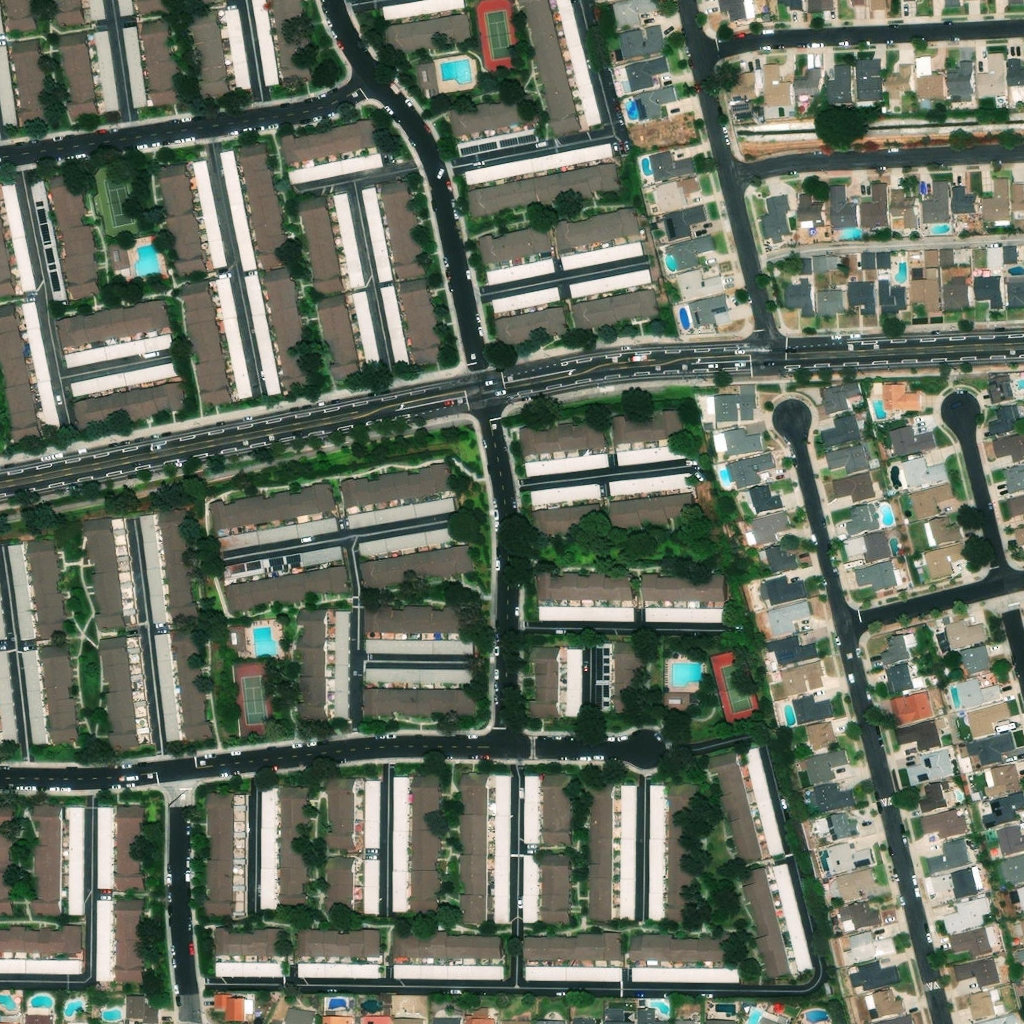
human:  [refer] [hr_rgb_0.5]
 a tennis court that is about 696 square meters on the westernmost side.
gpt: <box>[[9, 15, 14, 23, 0]]</box>